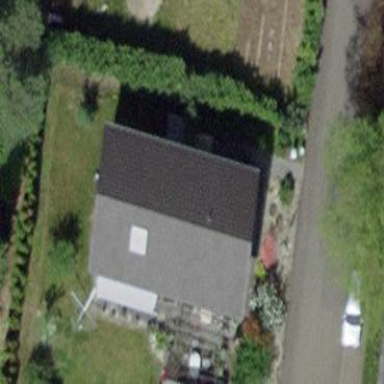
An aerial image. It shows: Detached building.